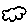
Label: cloud